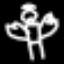
Label: angel